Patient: sex M, age 45
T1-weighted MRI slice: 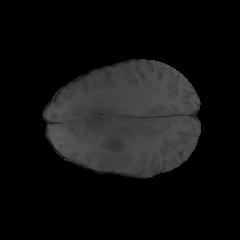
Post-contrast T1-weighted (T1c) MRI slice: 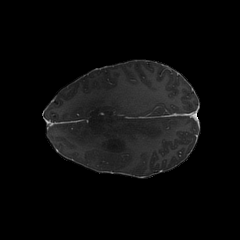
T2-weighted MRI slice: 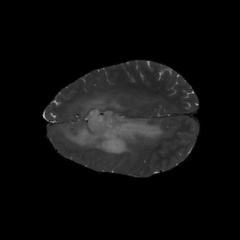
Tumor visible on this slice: yes
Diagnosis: Astrocytoma, IDH-mutant
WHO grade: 3